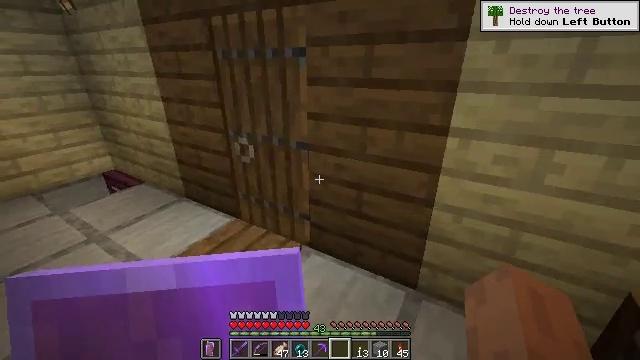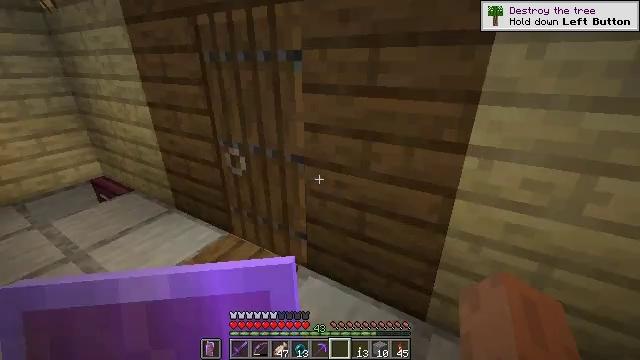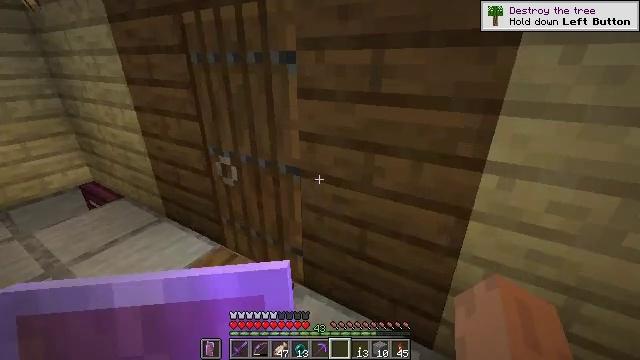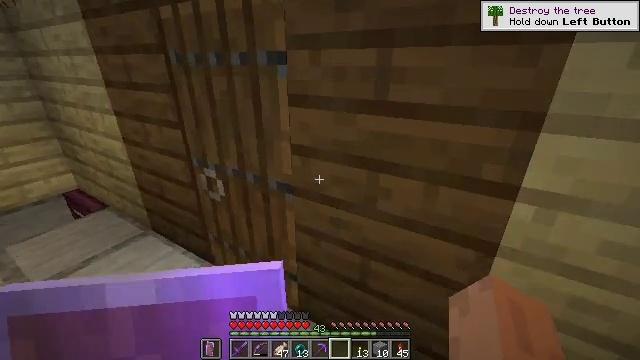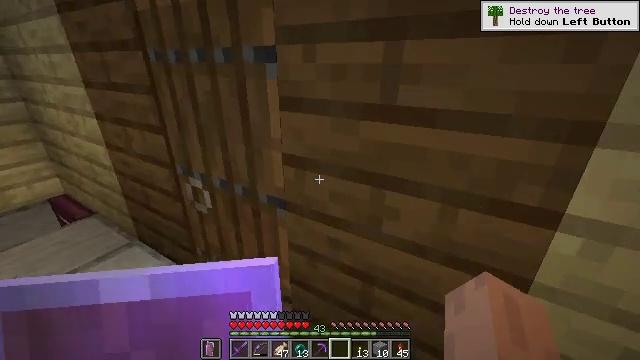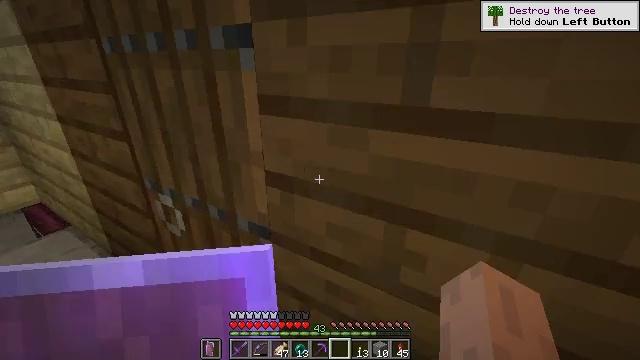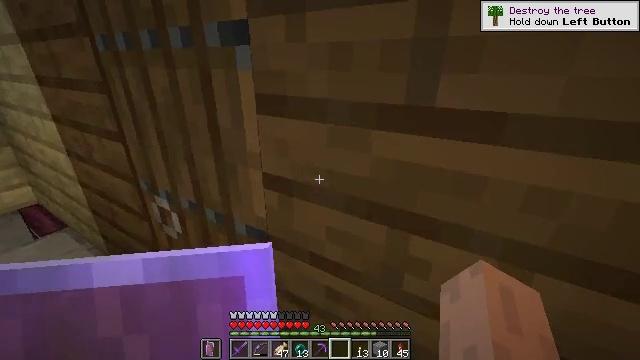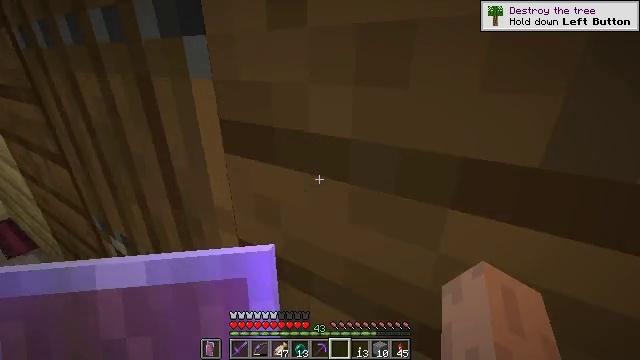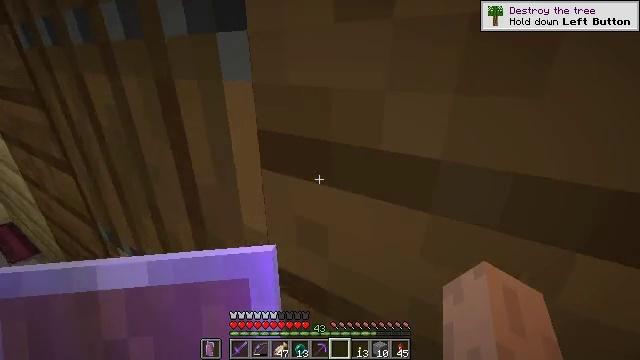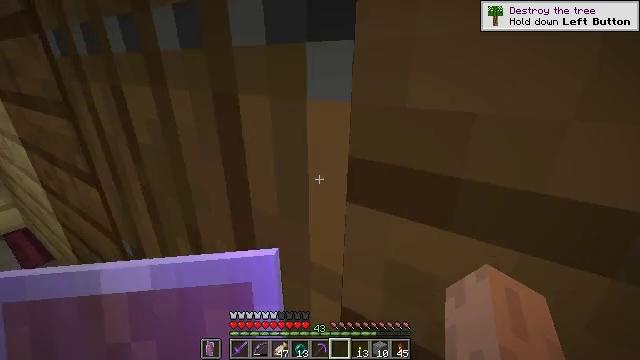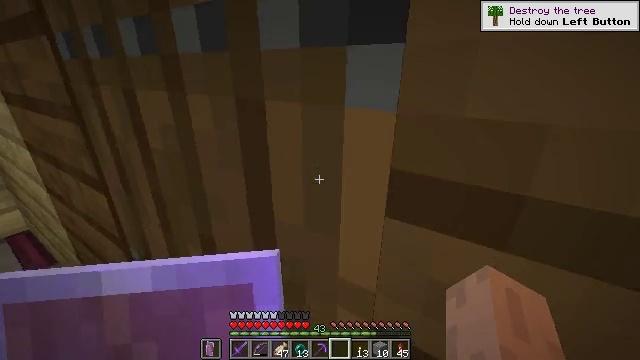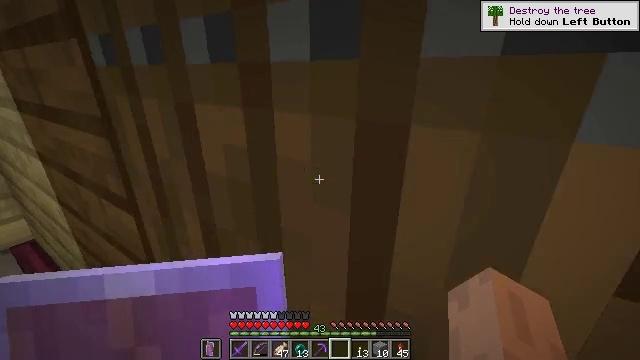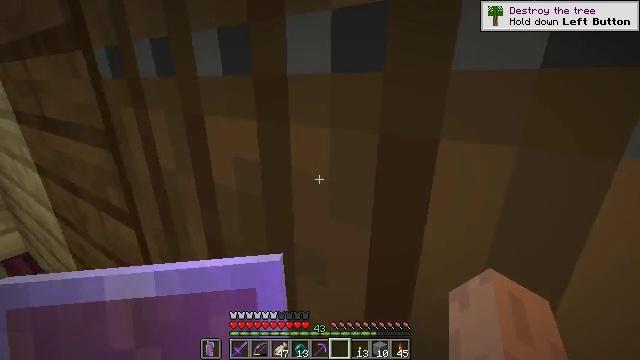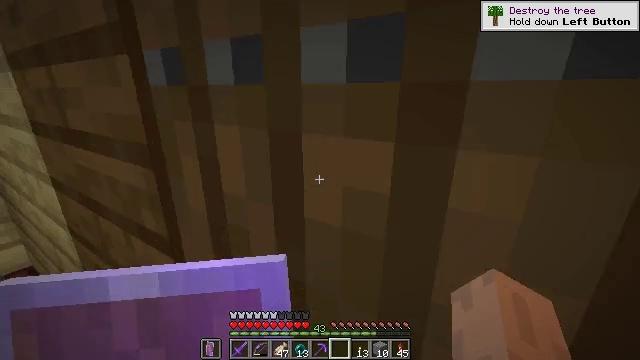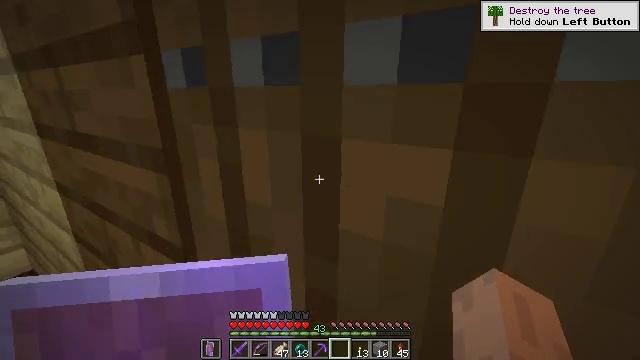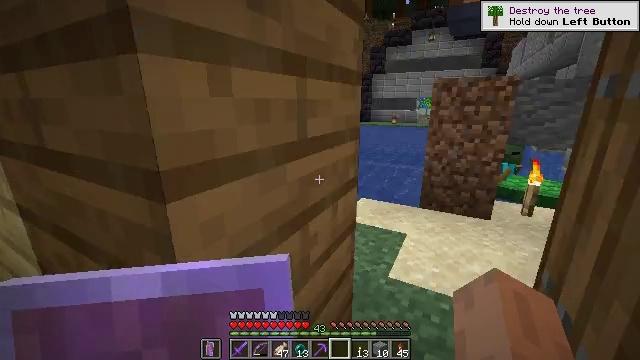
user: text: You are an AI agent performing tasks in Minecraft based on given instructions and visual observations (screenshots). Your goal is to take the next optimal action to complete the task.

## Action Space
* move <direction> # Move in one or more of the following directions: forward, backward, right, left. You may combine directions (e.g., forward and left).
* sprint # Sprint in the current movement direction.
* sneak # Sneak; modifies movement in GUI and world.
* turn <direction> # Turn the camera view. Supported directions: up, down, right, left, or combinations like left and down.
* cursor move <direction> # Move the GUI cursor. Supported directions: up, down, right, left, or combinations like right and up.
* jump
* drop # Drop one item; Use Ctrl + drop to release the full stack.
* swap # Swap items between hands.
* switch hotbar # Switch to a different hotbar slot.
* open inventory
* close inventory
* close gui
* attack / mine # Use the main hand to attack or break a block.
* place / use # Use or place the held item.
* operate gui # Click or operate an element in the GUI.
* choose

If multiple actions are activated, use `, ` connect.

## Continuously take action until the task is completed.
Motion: motion action
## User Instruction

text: Kill the slime.
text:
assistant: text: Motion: move forward
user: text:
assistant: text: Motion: move forward
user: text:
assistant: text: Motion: move forward
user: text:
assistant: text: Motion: move forward
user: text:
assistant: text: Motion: move forward
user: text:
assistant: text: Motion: move forward
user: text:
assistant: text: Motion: move forward
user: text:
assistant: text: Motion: move forward
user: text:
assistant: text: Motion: move forward, turn left
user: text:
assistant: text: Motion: move forward
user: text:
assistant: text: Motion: move forward
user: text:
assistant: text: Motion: move forward, turn up
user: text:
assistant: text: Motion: move forward, turn up
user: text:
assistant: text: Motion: move forward
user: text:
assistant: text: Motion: move forward, turn right and up
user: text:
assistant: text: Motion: move forward, turn right and up
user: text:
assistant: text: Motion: move forward, turn right and up
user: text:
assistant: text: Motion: move forward
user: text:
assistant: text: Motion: move forward
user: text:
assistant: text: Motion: move forward
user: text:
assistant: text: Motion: move forward
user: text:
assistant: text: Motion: move forward
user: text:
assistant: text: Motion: move forward, turn left
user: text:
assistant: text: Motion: move forward, turn left
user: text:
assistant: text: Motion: move forward, turn left and up
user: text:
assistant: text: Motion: move forward, turn left and up
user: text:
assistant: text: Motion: move forward, turn left and up
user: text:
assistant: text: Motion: turn left and up
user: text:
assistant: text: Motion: no_op
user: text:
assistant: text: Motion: no_op